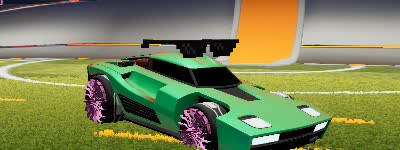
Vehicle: breakout